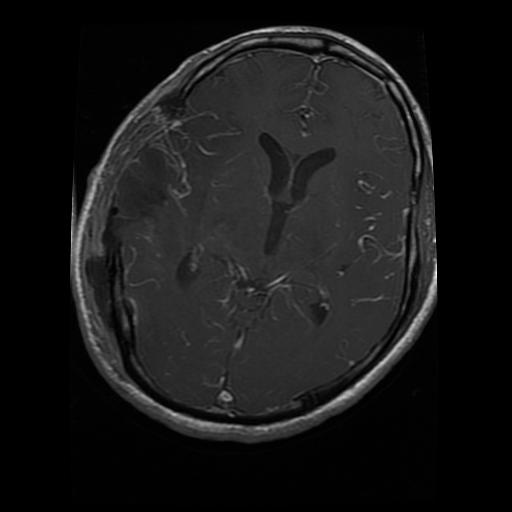
Label: glioma